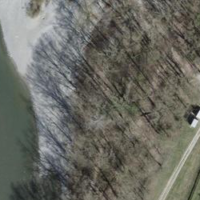
EUNIS habitat code: 41
Species observed at this site:
Allium ursinum